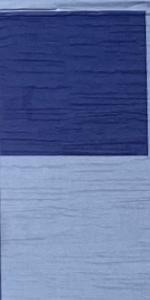
Label: Empty